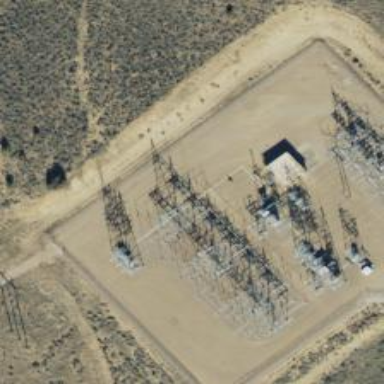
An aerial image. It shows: Fenced power station.